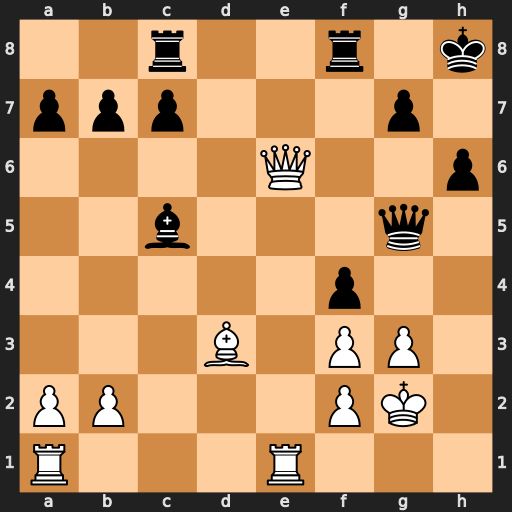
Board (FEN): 2r2r1k/ppp3p1/4Q2p/2b3q1/5p2/3B1PP1/PP3PK1/R3R3
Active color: w
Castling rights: -
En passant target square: -
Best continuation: Re5 Qf6 Qxf6 Rxf6 Rxc5